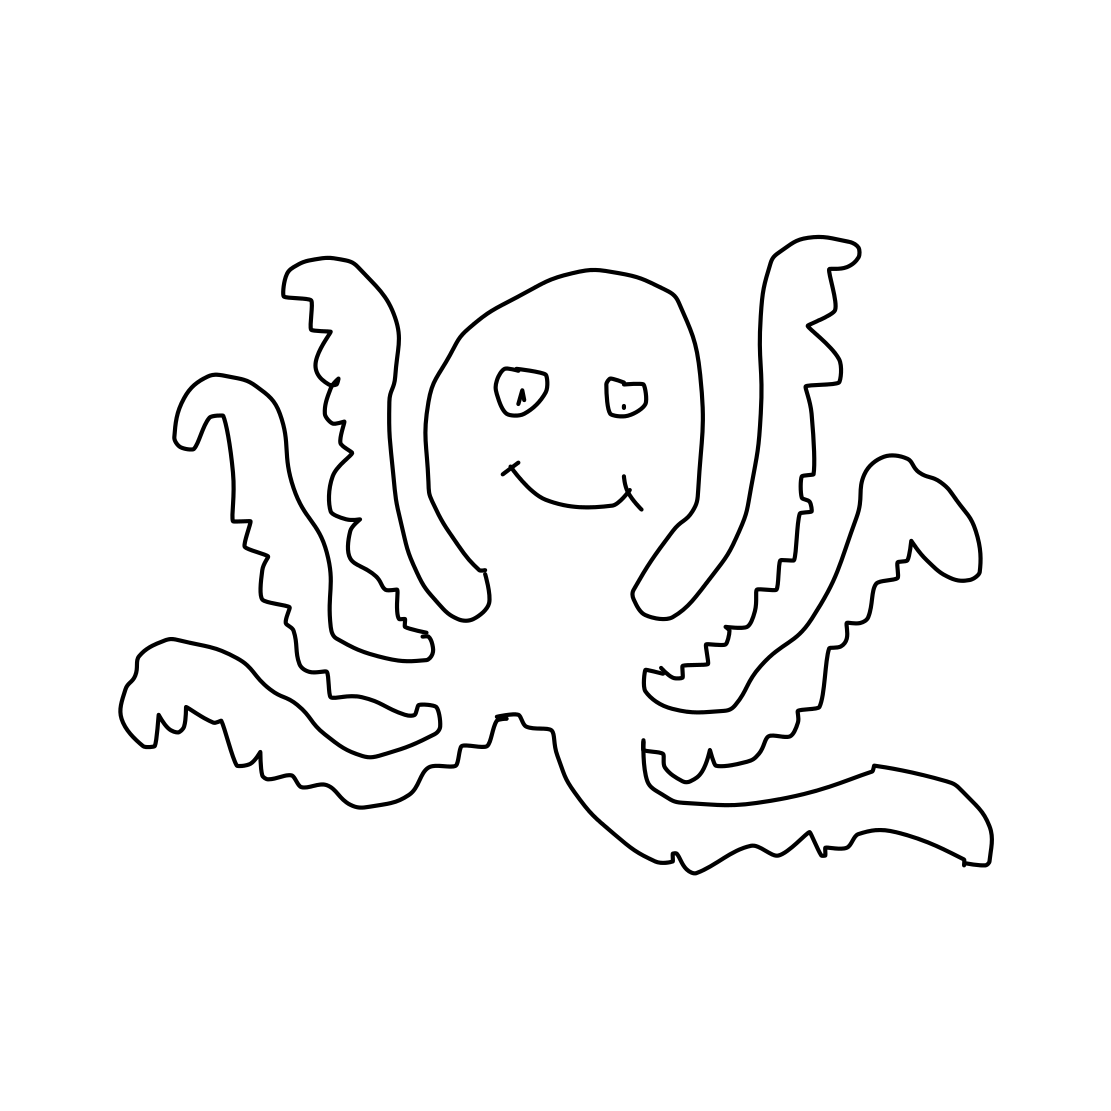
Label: octopus